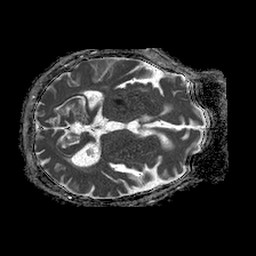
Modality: ADC
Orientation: axial
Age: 72
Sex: male
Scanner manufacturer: philips
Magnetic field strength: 1.5 T
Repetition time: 4.6 s
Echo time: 0.08631 s